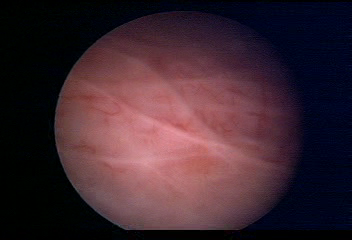
Modality: WLC
Class: Normal mucosa
Bladder cancer association: No